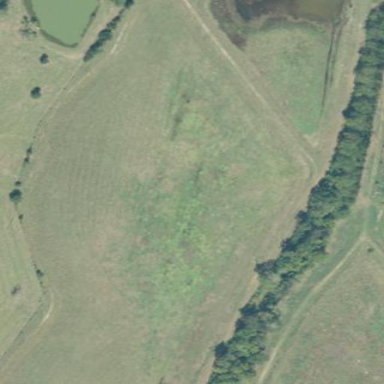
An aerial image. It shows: Beautiful meadow.